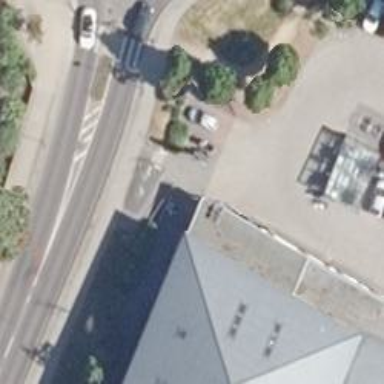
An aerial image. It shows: Footway.